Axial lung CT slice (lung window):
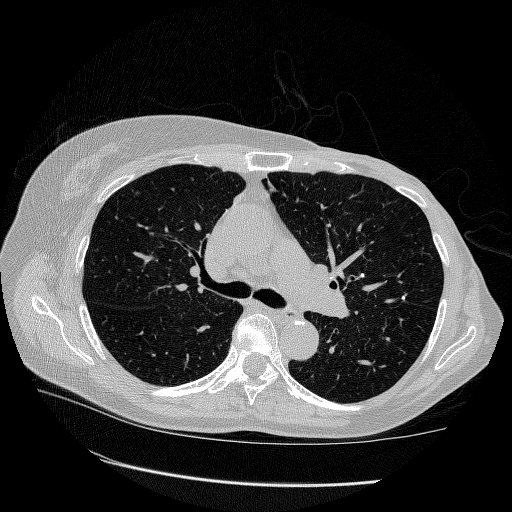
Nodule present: yes
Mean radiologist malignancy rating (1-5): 1.75